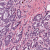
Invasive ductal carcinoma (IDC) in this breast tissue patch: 1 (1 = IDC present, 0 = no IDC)